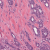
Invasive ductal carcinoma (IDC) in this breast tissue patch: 1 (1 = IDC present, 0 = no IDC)